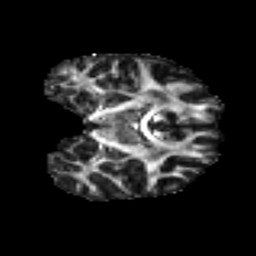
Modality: FA
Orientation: coronal
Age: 37
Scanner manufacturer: ge
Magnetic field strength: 3 T
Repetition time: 7.8 s
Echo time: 0.0608 s